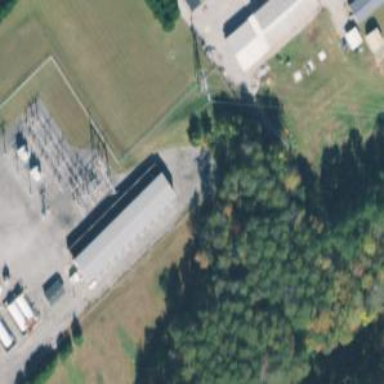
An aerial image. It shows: Generator is pictured.